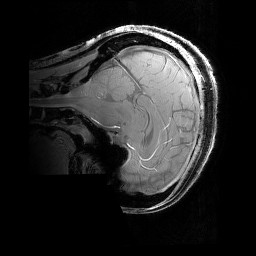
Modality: PDw
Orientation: sagittal
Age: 24
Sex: female
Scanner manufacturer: siemens
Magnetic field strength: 6.98 T
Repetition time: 1.78 s
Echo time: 0.00386 s